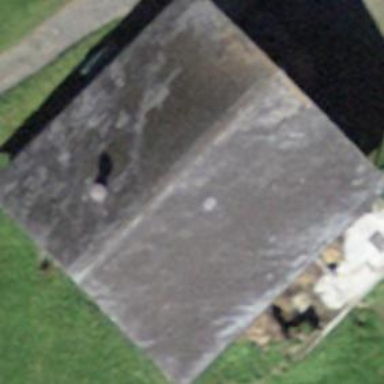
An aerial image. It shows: Farm auxiliary building.